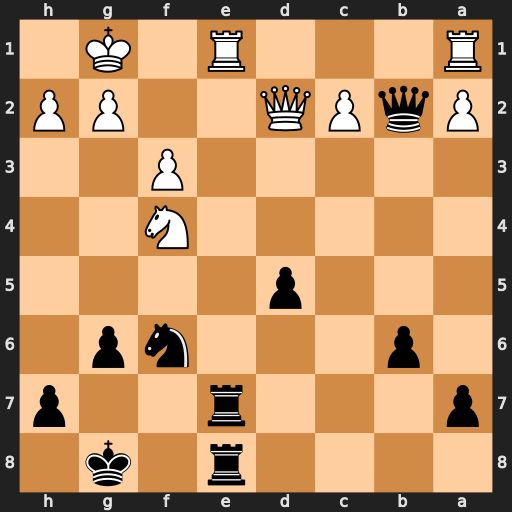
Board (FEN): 4r1k1/p3r2p/1p3np1/3p4/5N2/5P2/PqPQ2PP/R3R1K1
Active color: b
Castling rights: -
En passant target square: -
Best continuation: Rxe1+ Rxe1 Rxe1+ Qxe1 Qd4+ Kf1 Qxf4